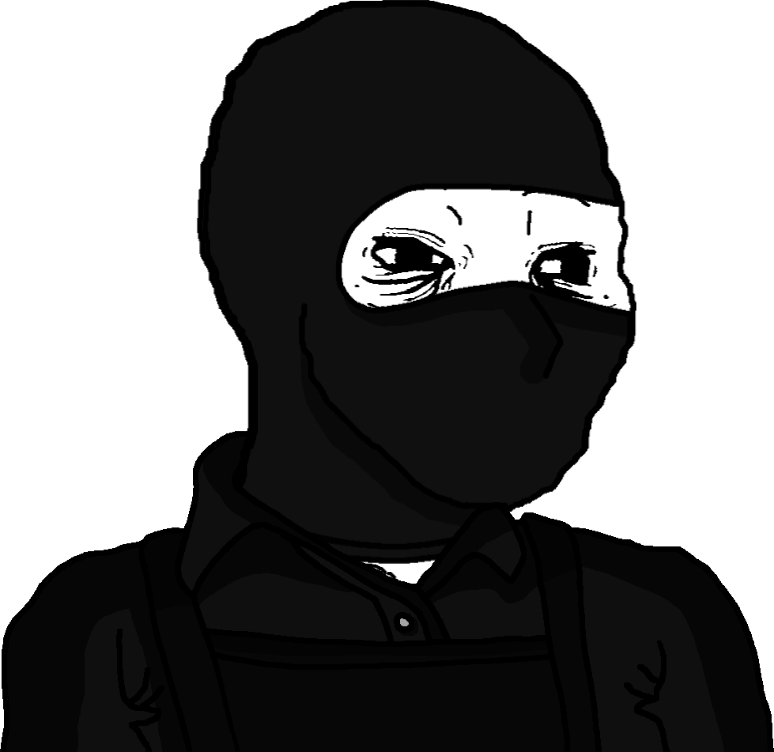
Label: 5_Tired_Wojak